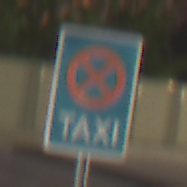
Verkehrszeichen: Taxenstand
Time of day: SunriseSunset
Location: Outdoor (Urban)
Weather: PartlyCloudy
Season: NotSpecified
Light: Artificial